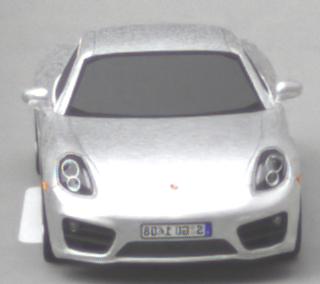
Make: Porsche
Model: Cayman
Detailed model: Cayman (981C)
Model produced from: 2013/03
Model produced until: 2014/04
Doors: 2
Color: white
Road condition: dry road
Daytime: midday
Contrast: low contrast